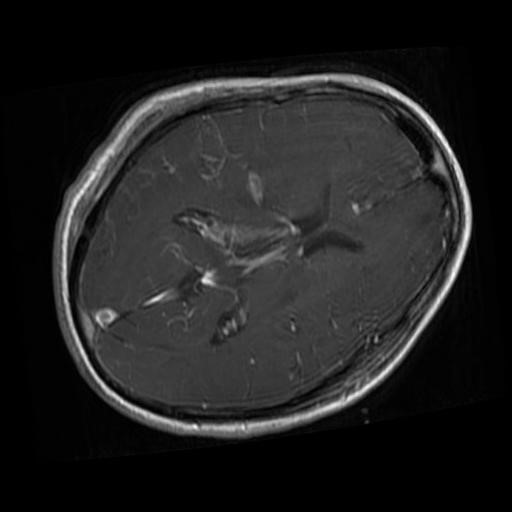
Label: brain_glioma